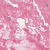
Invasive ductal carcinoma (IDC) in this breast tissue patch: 0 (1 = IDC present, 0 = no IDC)